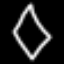
Label: diamond